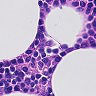
Metastatic tissue present: no